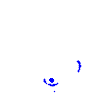
Particle: pion